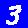
Digit: 3